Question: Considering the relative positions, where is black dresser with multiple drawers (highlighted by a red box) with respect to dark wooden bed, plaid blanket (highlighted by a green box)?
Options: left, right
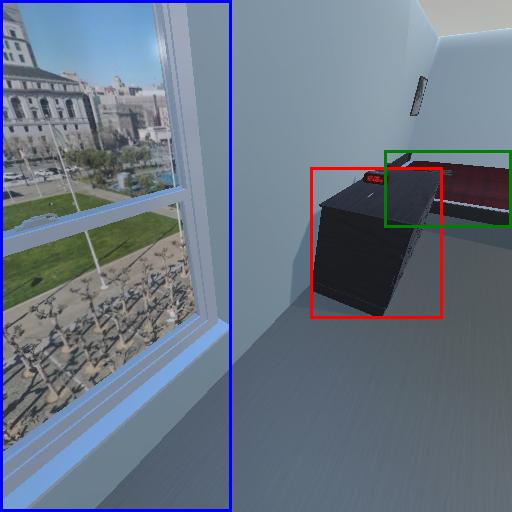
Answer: left